Question: It is required to place a number of queens so that there is a queen in each row and column. Find the number of different placements of queens that satisfy the constraint that queens cannot attack each other. At the same time, the newly placed queen cannot be eaten by the existing knight, but there is no need to consider whether the knight will be attacked by the queen.
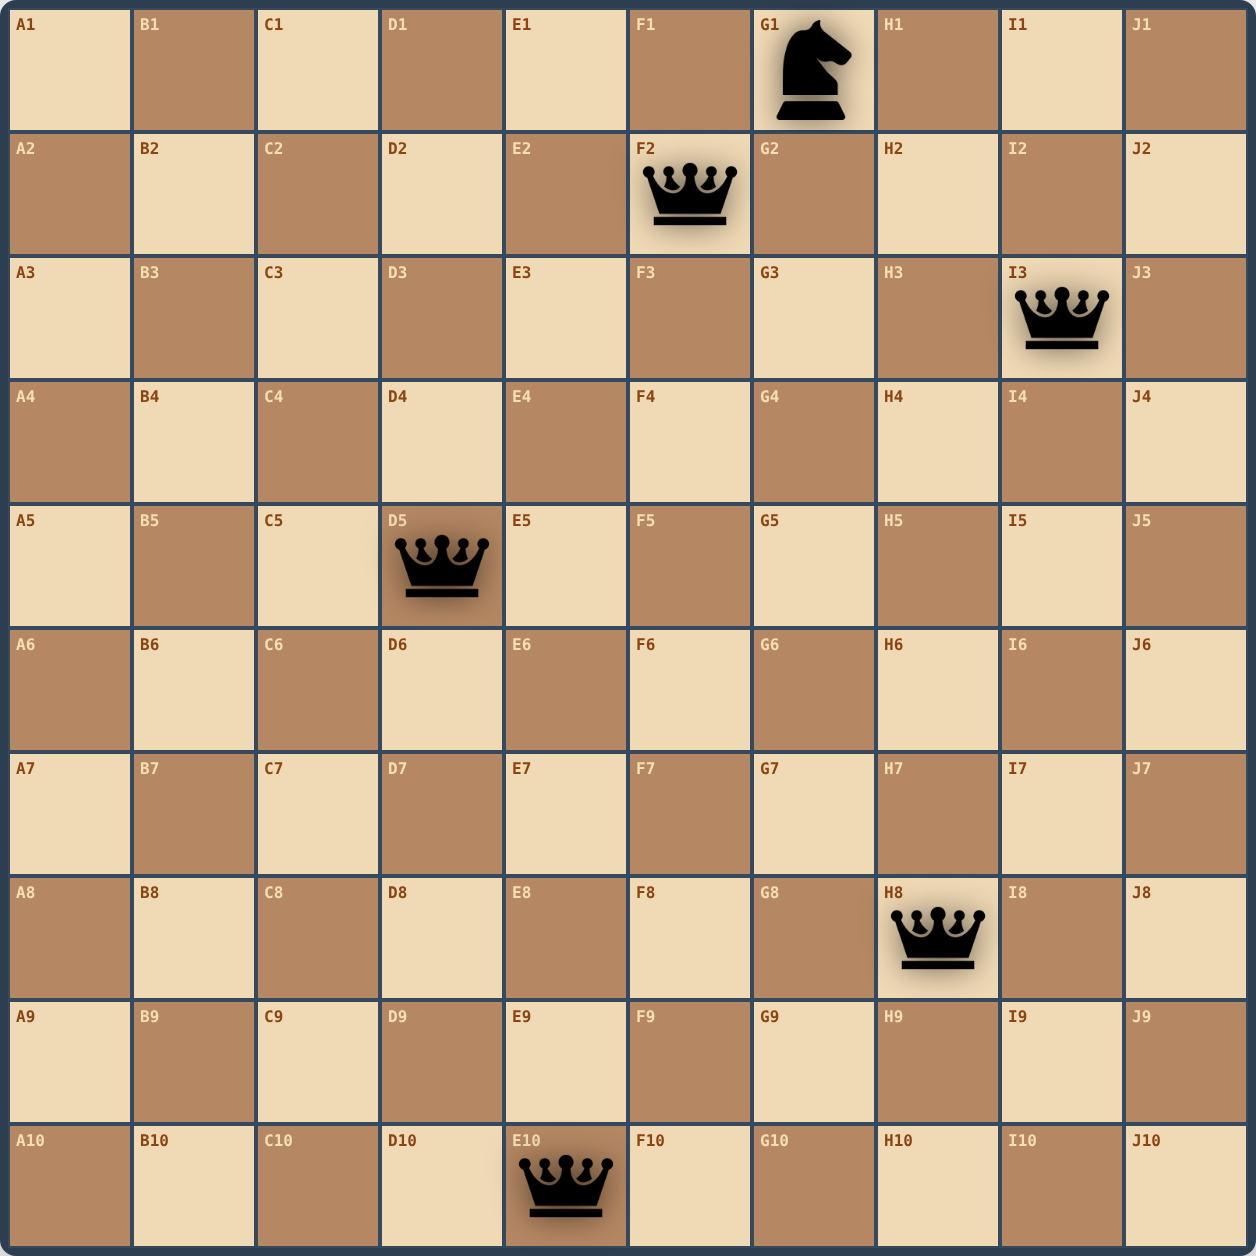
Answer: 2